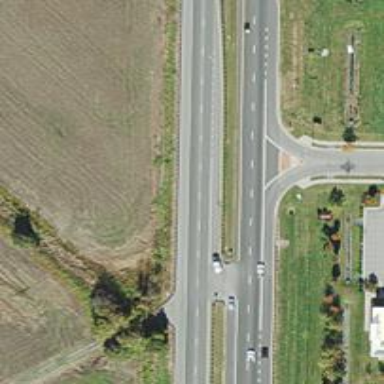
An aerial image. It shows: Asphalt road designated as trunk highway.